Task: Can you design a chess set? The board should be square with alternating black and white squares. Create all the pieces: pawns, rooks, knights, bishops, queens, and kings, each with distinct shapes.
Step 4983:
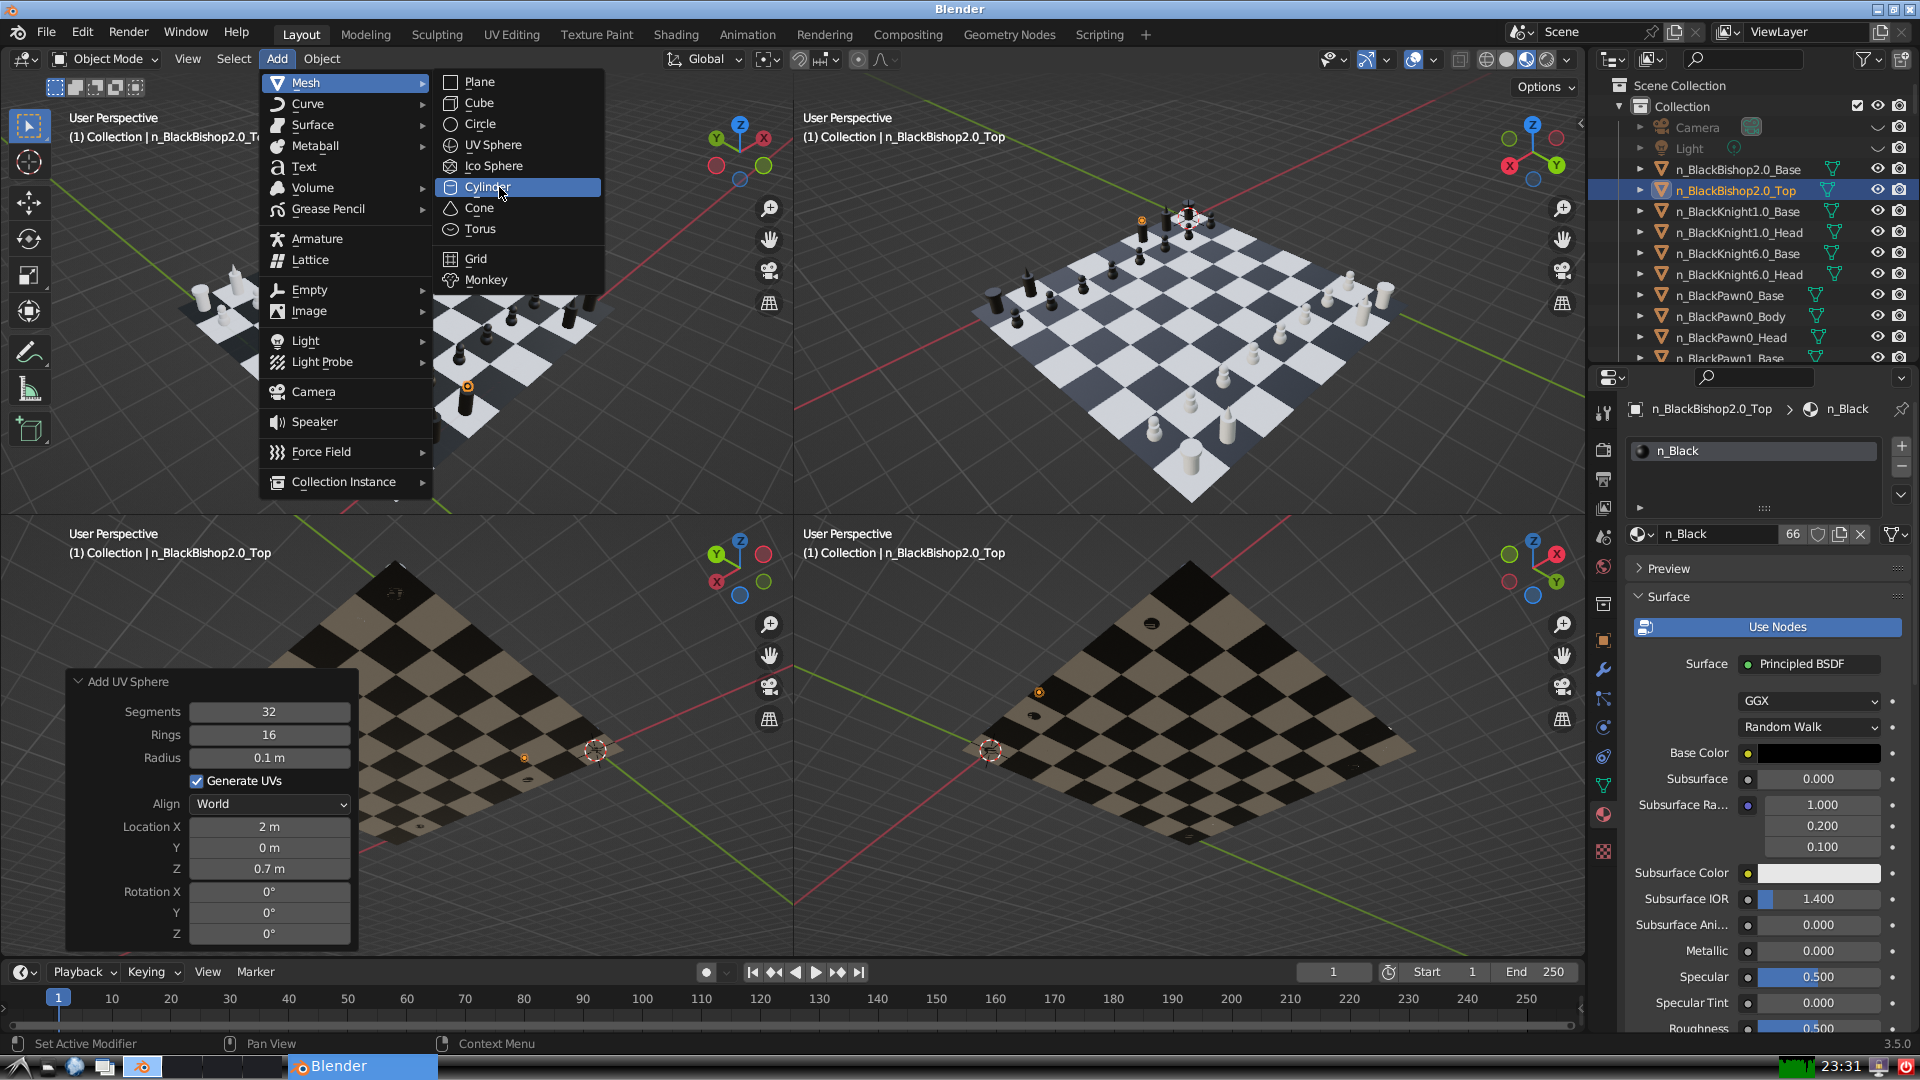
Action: click: no